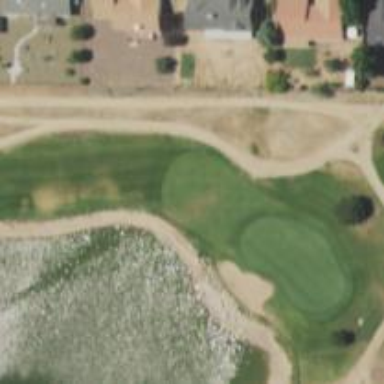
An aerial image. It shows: Golf hole.